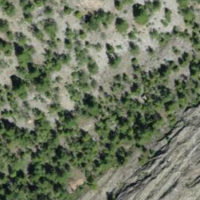
EUNIS habitat code: 23
Species observed at this site:
Parnassius apollo